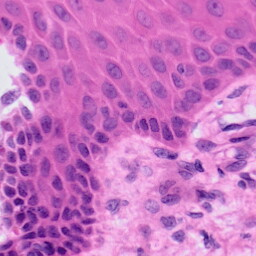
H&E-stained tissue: Skin